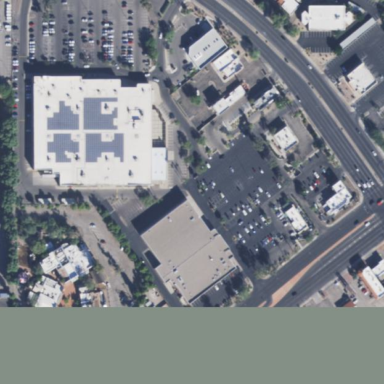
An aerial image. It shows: Retail area.